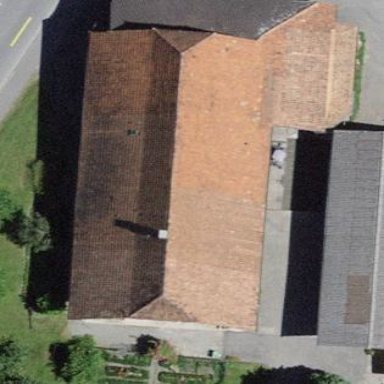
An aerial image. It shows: Farm building.